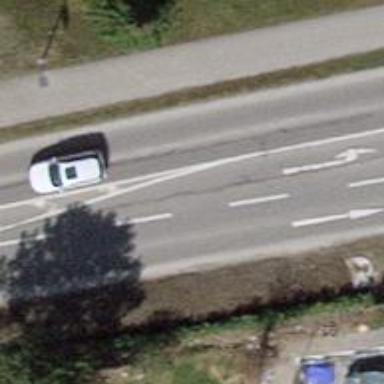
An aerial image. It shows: Secondary road with separate asphalt sidewalks and cycleway.